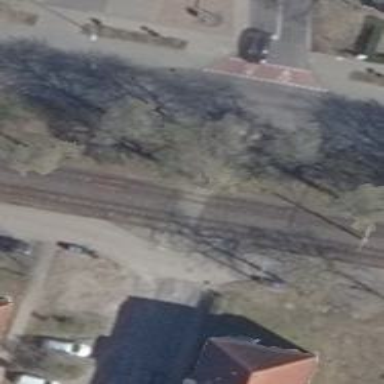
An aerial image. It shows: Railway level crossing.